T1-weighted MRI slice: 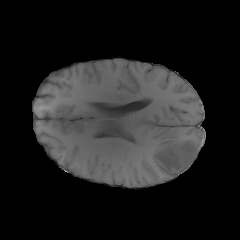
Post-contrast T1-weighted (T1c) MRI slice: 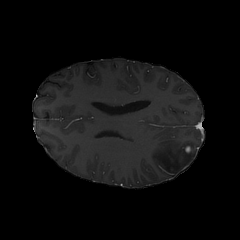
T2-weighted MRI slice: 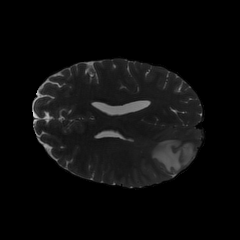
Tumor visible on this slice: yes